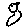
Label: bird